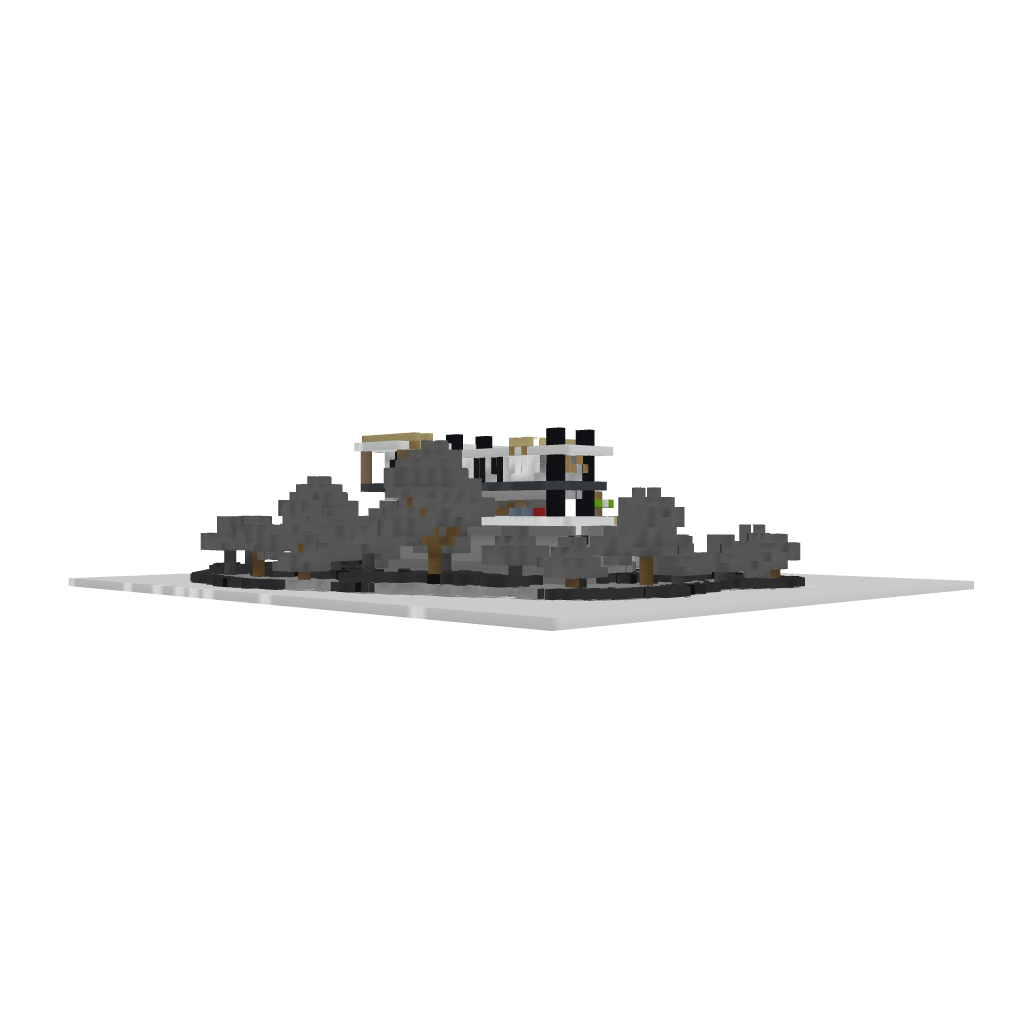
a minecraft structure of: Luxury House #1